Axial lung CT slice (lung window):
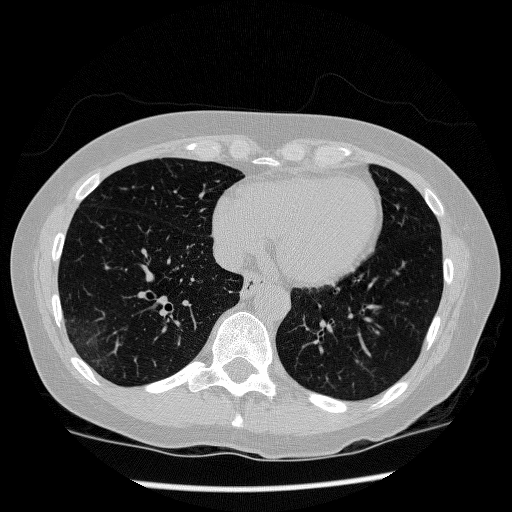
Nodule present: no